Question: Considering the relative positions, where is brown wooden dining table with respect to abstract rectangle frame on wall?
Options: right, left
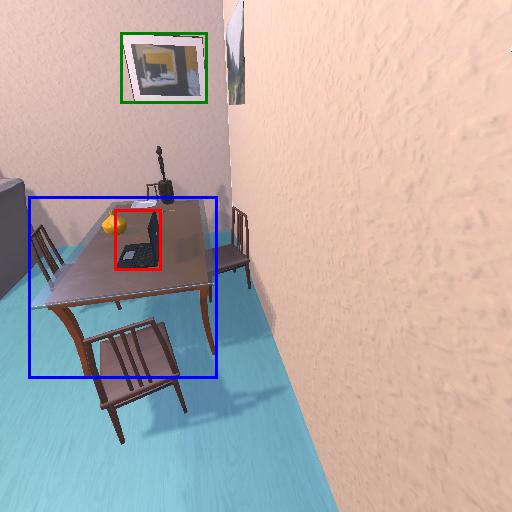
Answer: right